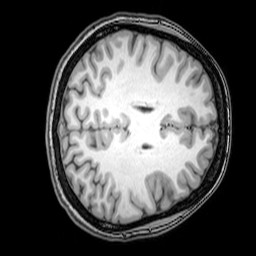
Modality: T1w
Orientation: axial
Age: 26
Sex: female
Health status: healthy
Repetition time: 0.081 s
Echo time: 0.037 s